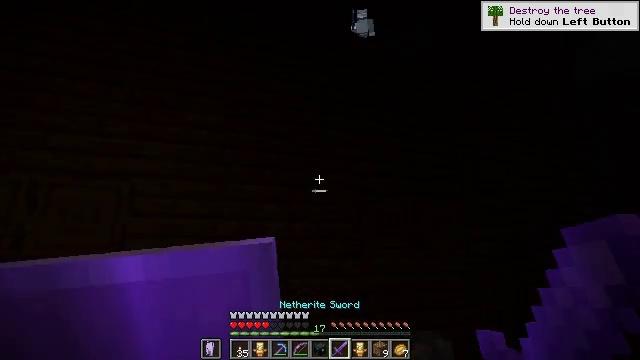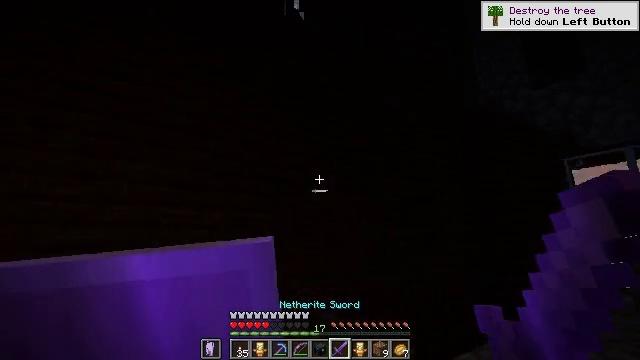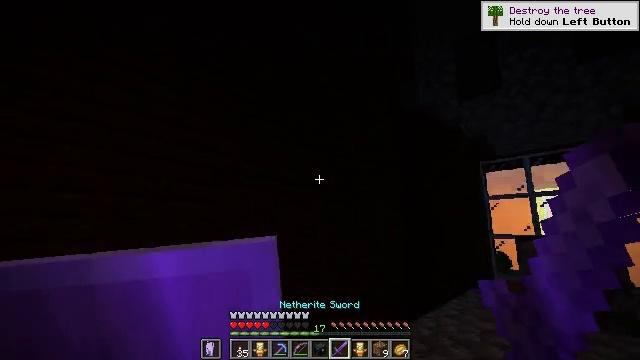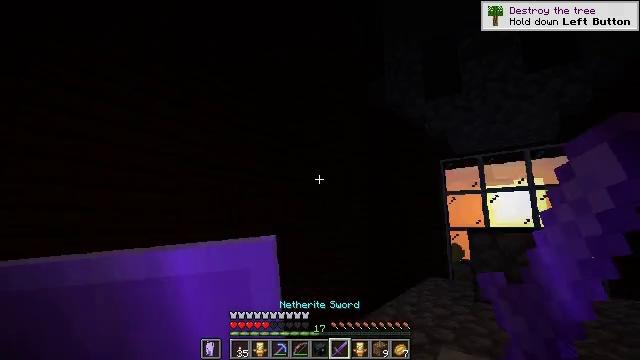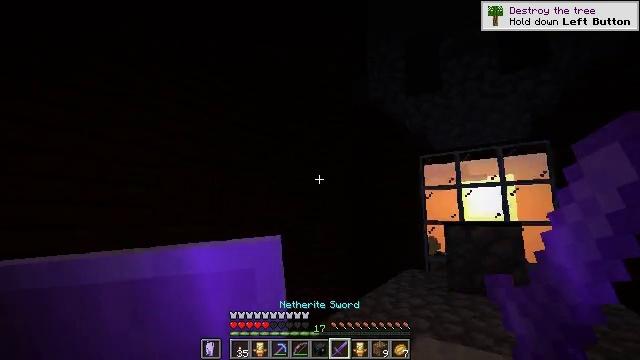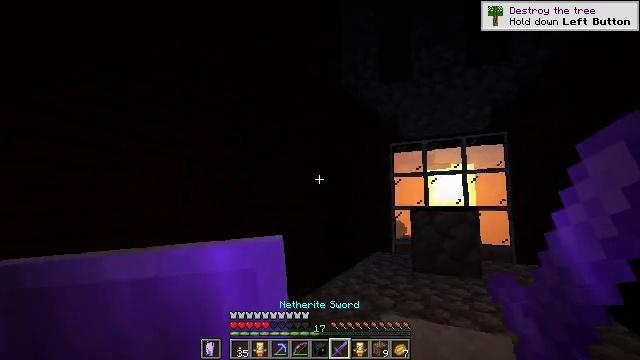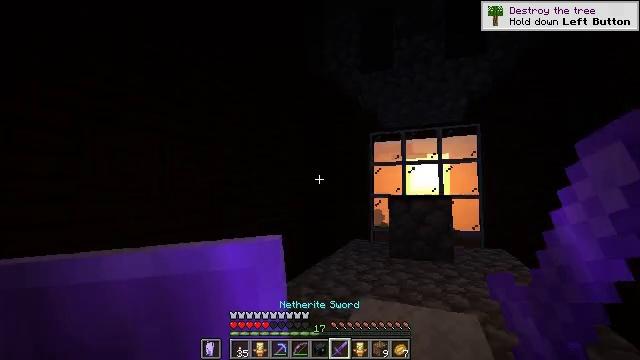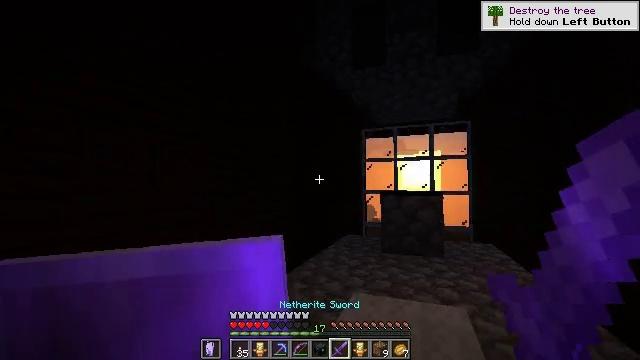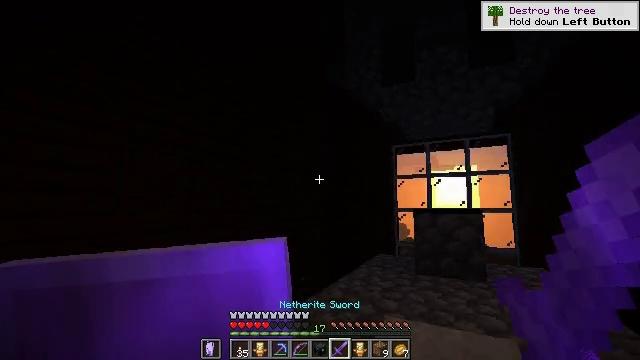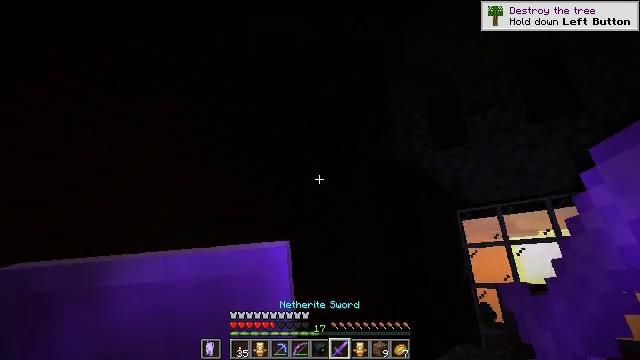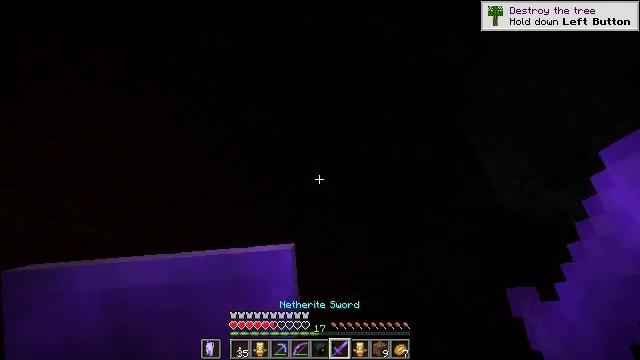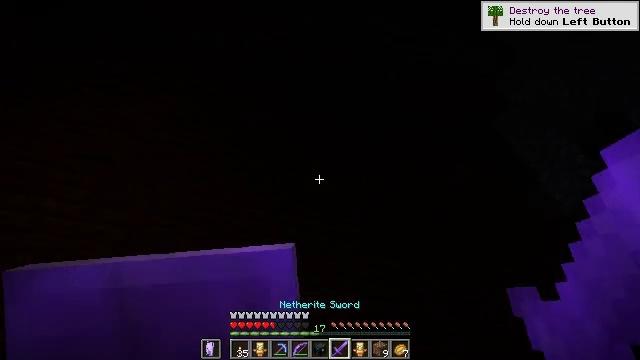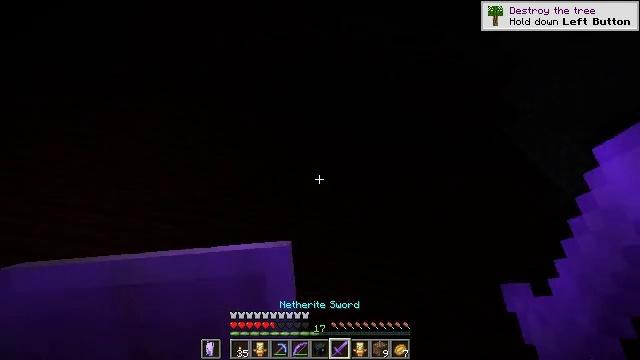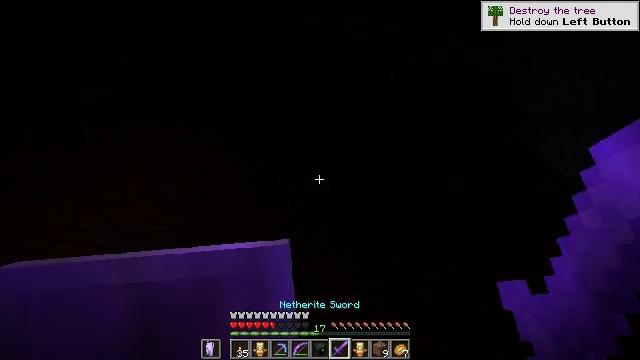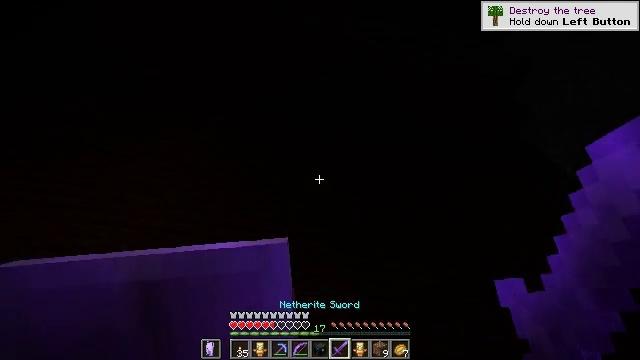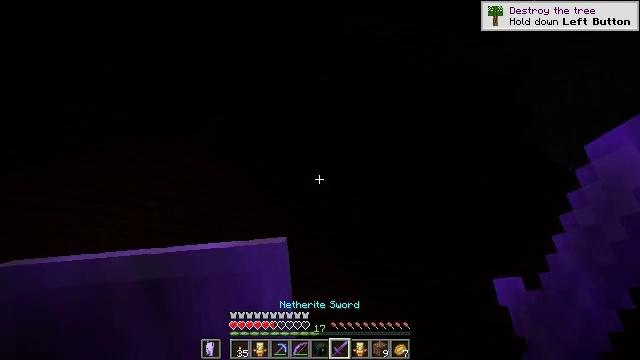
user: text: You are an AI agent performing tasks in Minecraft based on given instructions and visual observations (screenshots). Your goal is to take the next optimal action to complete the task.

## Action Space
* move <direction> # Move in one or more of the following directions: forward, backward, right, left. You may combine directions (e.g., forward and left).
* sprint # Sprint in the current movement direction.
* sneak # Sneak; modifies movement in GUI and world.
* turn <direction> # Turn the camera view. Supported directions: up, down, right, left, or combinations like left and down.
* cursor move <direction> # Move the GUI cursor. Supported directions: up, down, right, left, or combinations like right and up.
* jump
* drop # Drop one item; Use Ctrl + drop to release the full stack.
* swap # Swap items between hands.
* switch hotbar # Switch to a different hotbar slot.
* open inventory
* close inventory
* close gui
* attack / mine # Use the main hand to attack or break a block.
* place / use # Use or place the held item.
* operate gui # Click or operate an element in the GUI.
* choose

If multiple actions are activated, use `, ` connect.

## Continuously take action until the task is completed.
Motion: motion action
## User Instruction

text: Kill the vex.
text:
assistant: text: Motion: turn right and down
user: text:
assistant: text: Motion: turn right and down
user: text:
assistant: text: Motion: turn right and down
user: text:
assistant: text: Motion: turn right and down
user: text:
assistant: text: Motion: turn right and down
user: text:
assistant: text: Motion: turn right and down
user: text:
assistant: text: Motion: turn right
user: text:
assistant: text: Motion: turn left and up
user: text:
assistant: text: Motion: turn left and up
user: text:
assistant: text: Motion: turn left and up
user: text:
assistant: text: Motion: turn left and up
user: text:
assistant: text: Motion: turn left and up
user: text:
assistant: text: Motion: turn left and up
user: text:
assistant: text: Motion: turn left and up
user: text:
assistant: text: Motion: no_op
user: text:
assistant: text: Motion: no_op
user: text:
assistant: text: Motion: turn up
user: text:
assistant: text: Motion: turn left and up
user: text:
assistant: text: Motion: turn left and up
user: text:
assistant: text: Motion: turn up
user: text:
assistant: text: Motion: turn left and up
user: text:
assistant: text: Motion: turn left and up
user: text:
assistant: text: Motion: turn left and down
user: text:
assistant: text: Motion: turn left and down
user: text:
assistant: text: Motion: turn left and down
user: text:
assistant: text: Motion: turn left and down
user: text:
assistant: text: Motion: turn left and down
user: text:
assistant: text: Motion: turn left and down
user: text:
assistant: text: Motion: turn left and down
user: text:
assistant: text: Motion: turn left and down